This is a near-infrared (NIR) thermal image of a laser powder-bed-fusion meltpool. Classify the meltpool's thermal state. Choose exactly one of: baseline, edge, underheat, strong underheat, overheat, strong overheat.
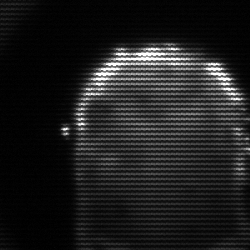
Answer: baseline